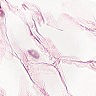
Metastatic tissue present: no